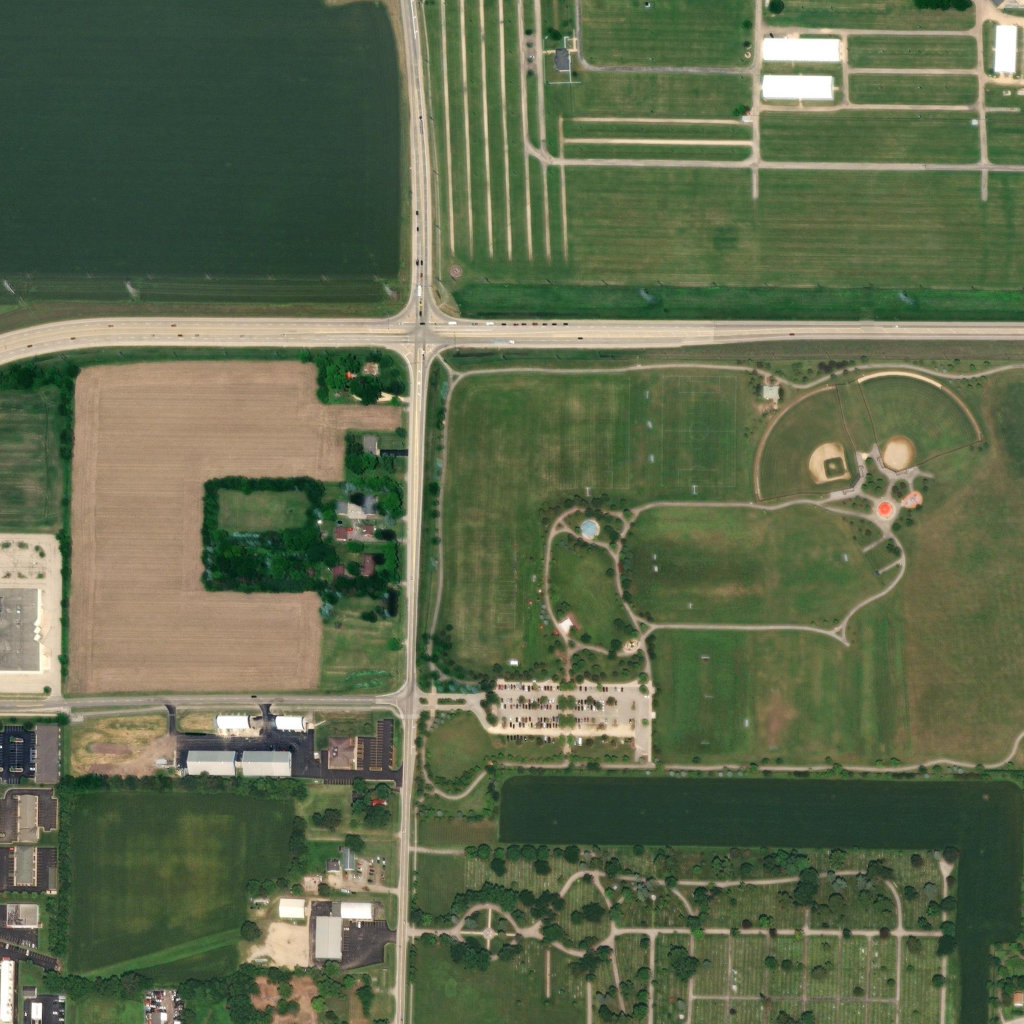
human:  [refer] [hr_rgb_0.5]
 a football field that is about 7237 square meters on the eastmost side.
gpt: <box>[[65, 36, 71, 47, 0]]</box>